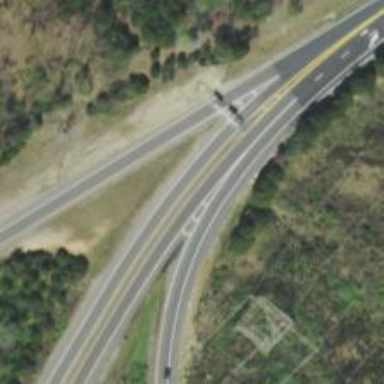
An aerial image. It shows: Trunk link highway.